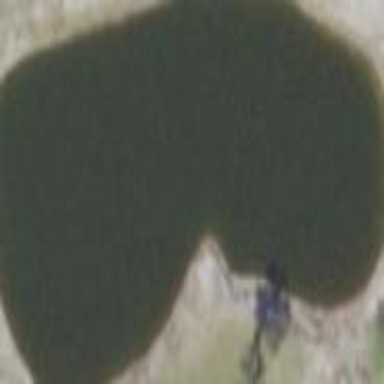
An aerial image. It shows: Reservoir of natural water.